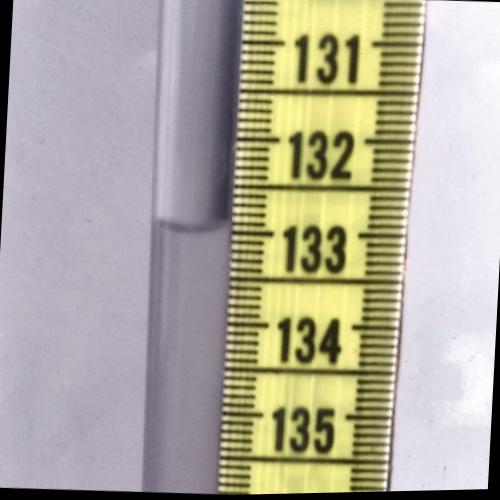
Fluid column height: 133.0 cm